RGB frame:
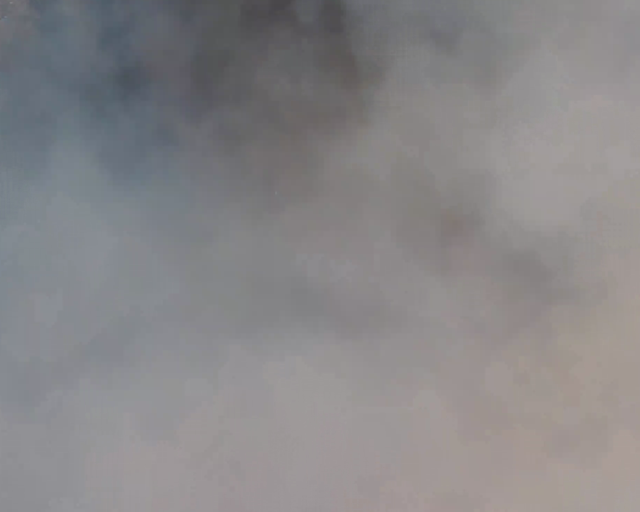
Thermal frame:
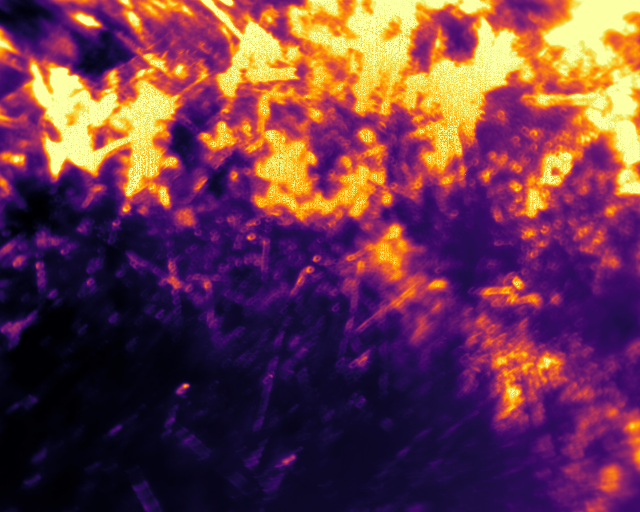
Captured: 2026-02-27 02:39:37
Pixels at or above 80 °C: 148736 (fraction of frame: 0.4539)